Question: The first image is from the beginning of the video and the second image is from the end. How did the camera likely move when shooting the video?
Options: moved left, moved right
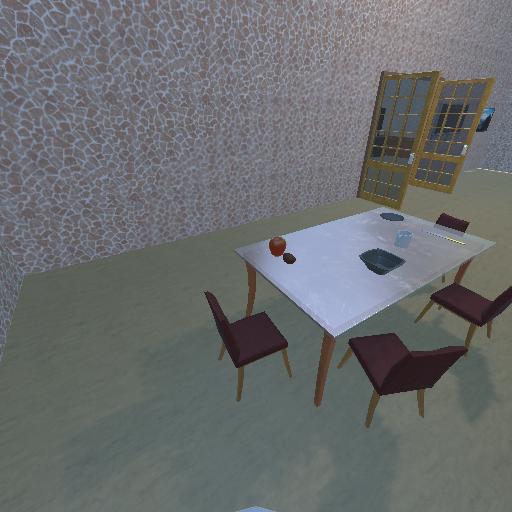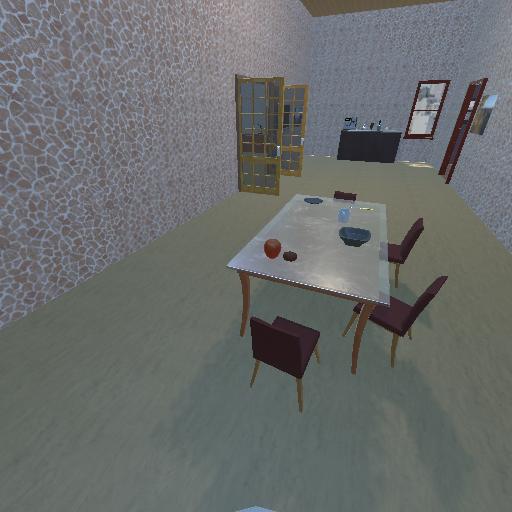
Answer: moved left